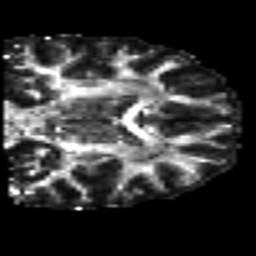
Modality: FA
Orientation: coronal
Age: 31
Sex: female
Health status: healthy
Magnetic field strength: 3 T
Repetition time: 7 s
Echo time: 0.0926 s